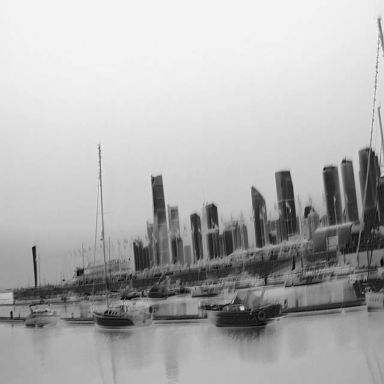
There are three canoes in the infrared image.